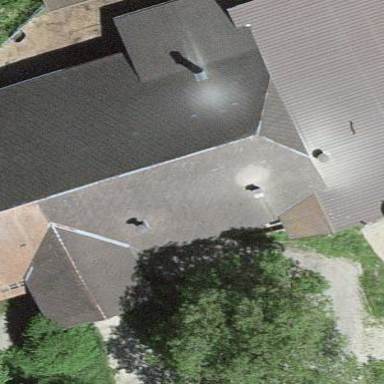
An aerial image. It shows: Farm building.